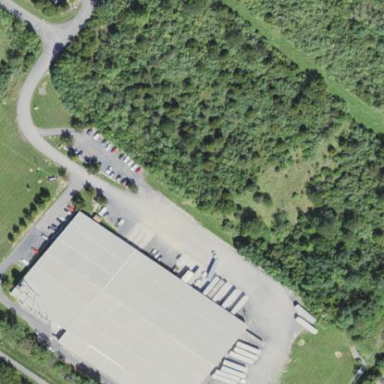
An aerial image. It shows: Warehouse.